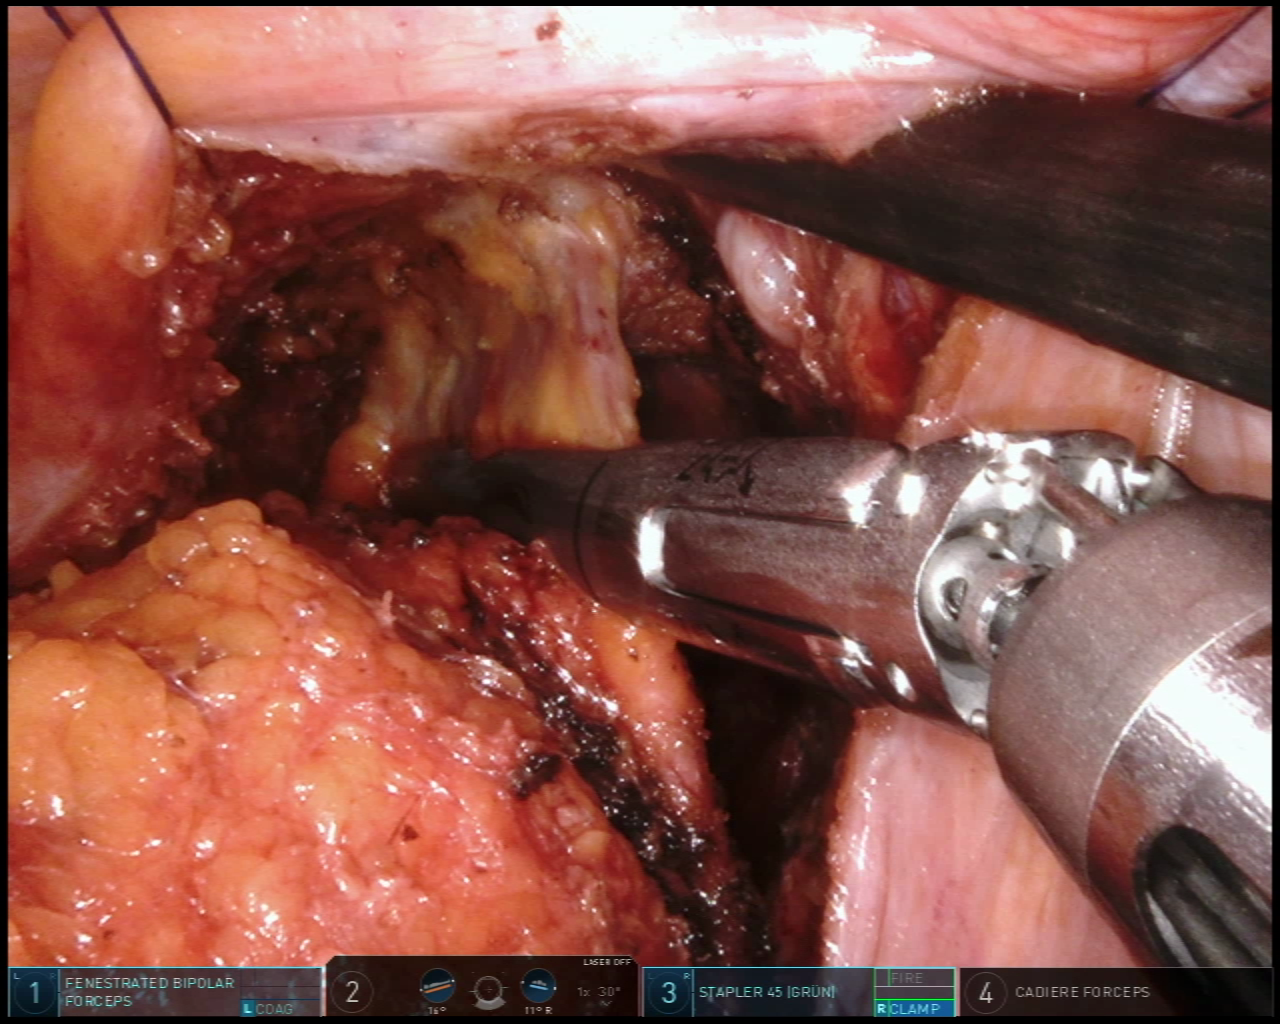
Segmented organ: vesicular_glands
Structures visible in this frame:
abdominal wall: no
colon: no
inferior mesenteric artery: no
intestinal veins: no
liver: no
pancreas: no
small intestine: no
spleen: no
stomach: no
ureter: no
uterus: no
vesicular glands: yes